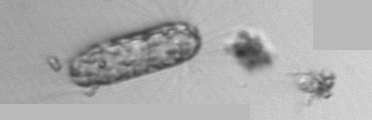
Label: Corethron_hystrix